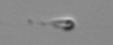
Label: flagellate_morphotype3